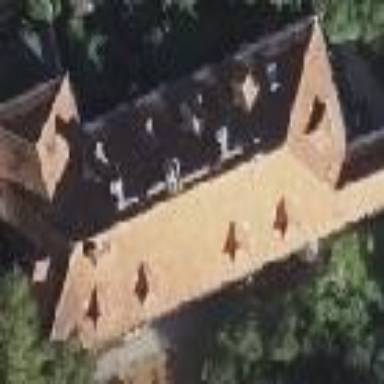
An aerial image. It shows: Building with hipped roof.